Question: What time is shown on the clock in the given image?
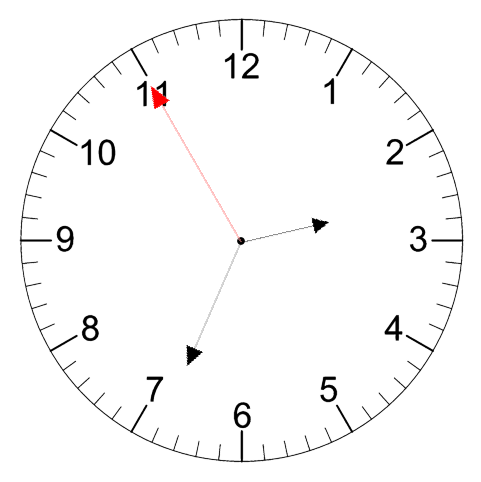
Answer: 02:33:55